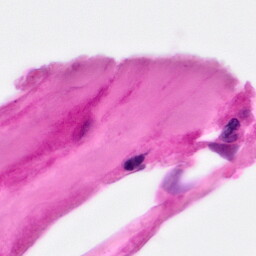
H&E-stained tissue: Pancreatic